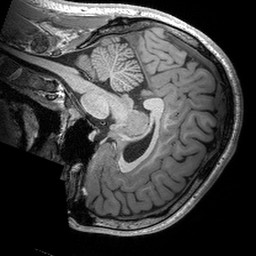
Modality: T1w
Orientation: sagittal
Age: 27
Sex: male
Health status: healthy
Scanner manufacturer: siemens
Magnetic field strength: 3 T
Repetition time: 2.53 s
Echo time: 0.00288 s